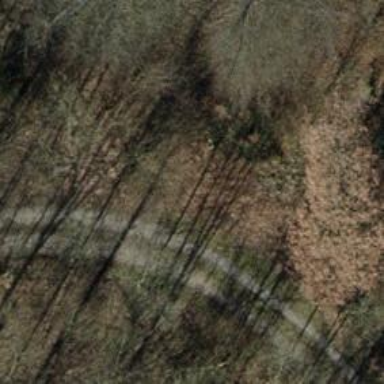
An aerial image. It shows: Pebblestone track with grade2 quality.